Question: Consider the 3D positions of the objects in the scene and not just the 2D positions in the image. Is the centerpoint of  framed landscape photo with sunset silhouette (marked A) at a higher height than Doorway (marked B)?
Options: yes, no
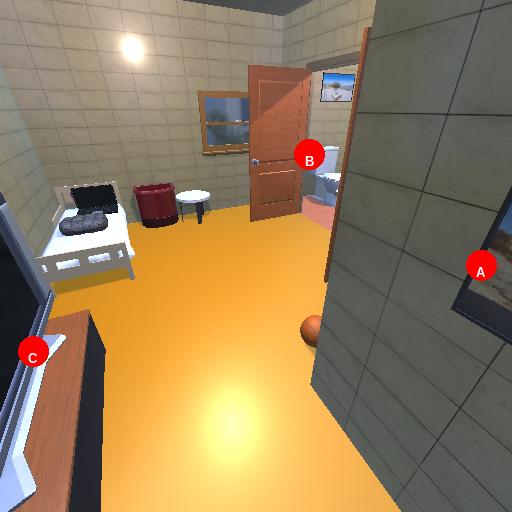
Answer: yes